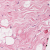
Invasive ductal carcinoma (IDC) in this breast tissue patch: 0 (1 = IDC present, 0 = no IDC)